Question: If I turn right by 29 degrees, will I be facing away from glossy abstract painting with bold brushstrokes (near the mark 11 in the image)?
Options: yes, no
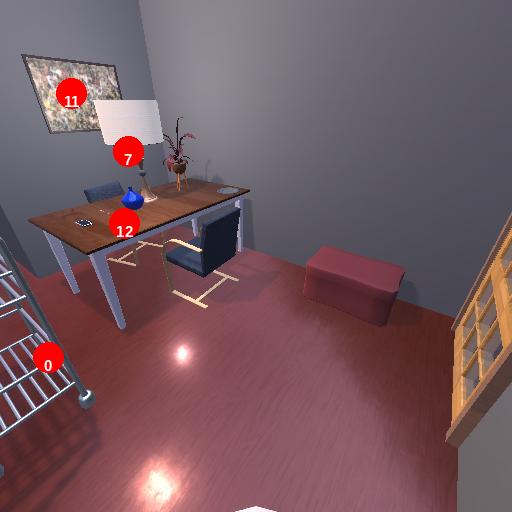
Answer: yes